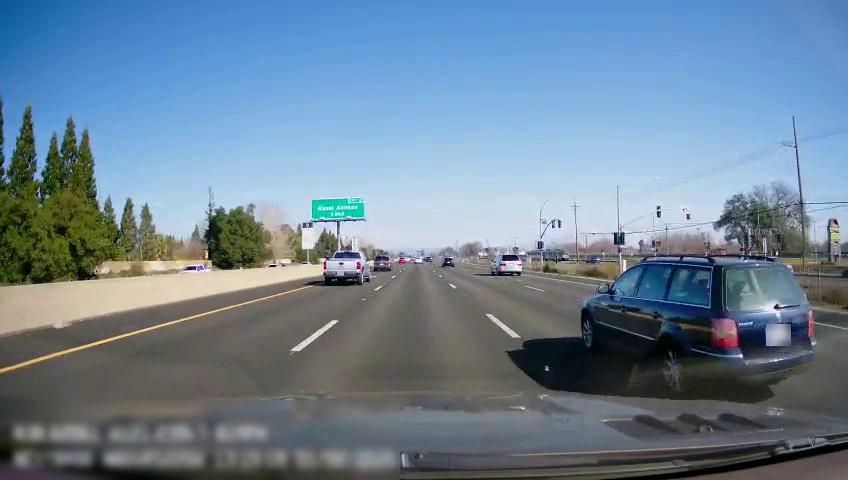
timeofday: Day
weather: Sunny
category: Drivable Space
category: Vehicles | SUV
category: Vehicles | Truck
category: Vehicles | SUV
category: Vehicles | Car
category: Lanes | Current Lane
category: Lanes | Current Lane
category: Lanes | Current Lane
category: Lanes | Alternate Lane
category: Lanes | Alternate Lane
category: Traffic | Signs
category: Traffic | Signs